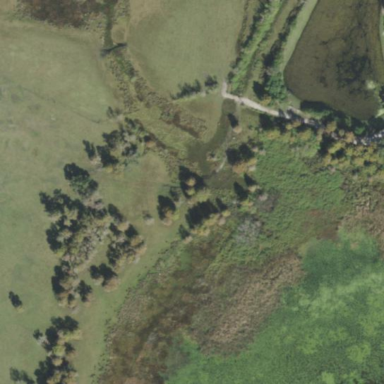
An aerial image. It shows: Wetland area.